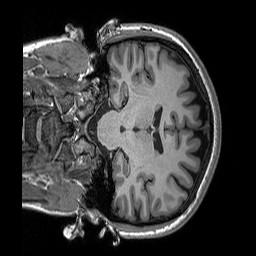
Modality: T1w
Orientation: coronal
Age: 29
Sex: female
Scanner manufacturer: siemens
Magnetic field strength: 3 T
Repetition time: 2.3 s
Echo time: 0.00306 s